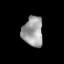
Tissue: prostate
Cell type: T cells
Senescence score: 0.3549
Nuclear area (px): 606
Mean DAPI intensity: 157.464